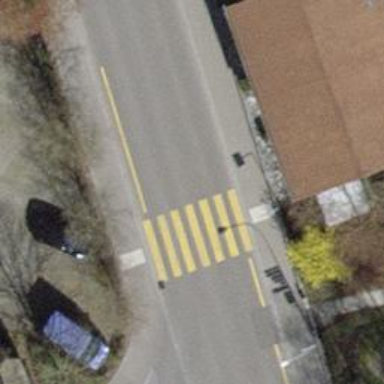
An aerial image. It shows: Uncontrolled zebra crossing with notable zebra markings.